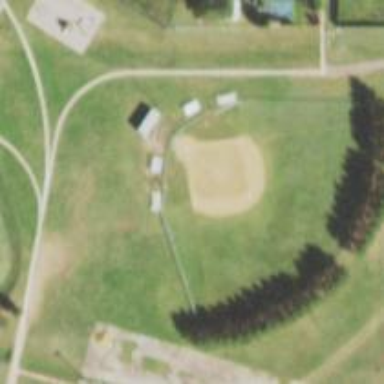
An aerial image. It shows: Baseball pitch for leisure and sports activities.